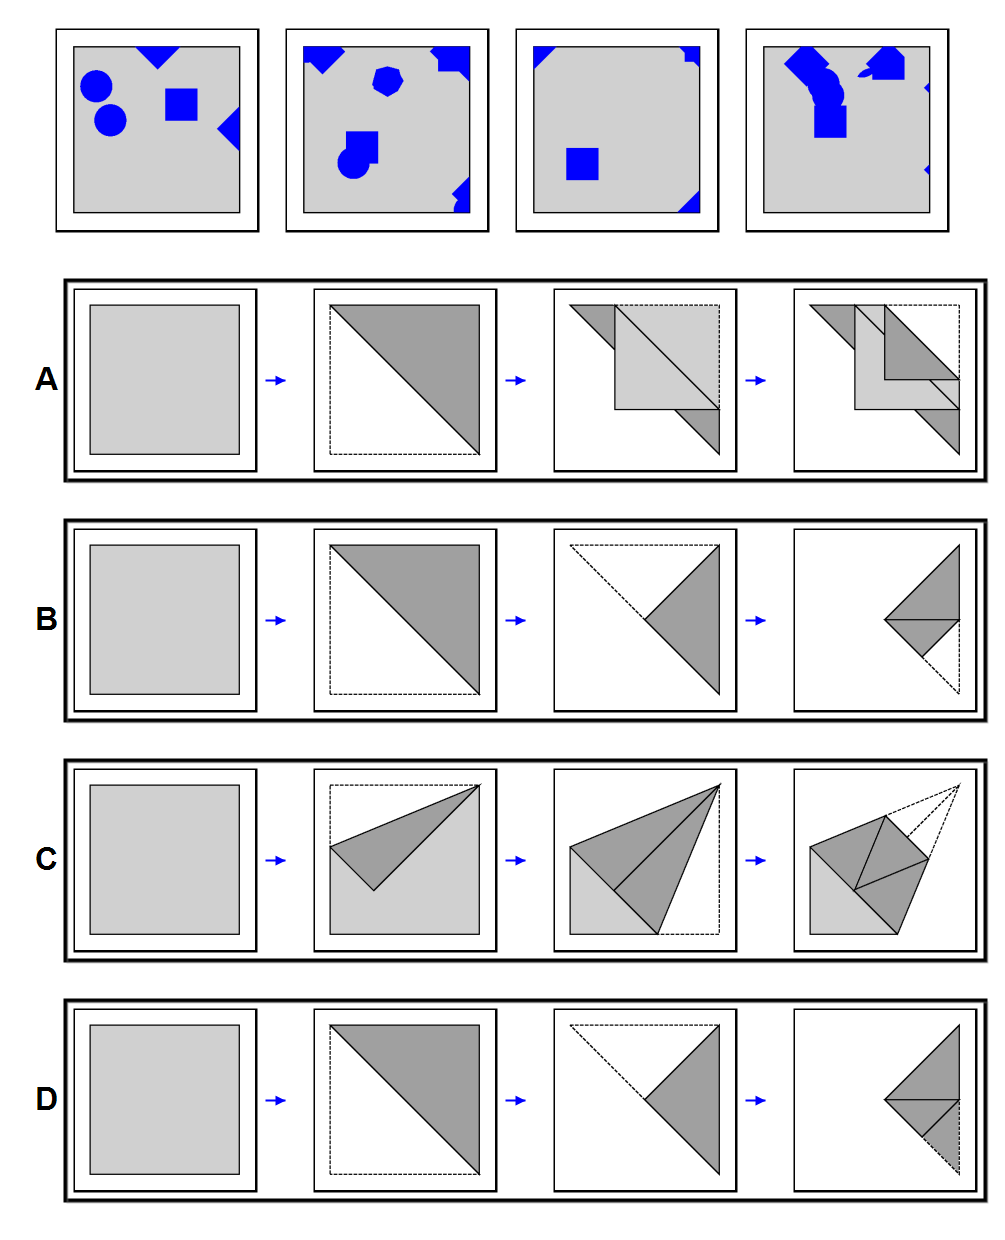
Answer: C